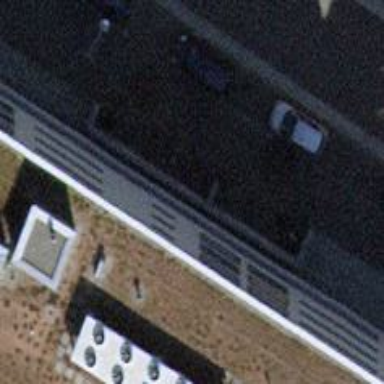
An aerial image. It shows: Rack for bicycle parking.